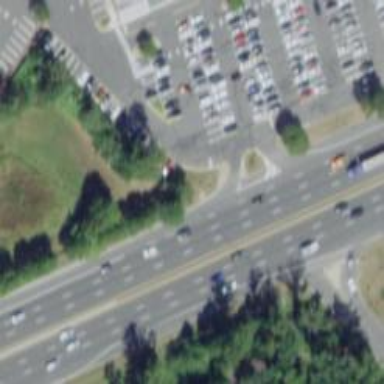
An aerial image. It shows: Trunk link highway.